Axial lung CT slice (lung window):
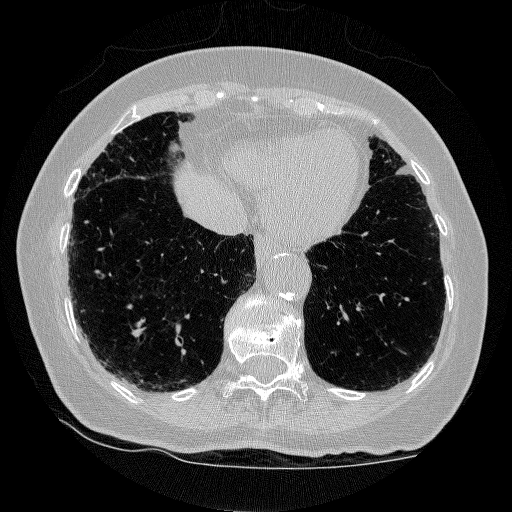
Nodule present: no